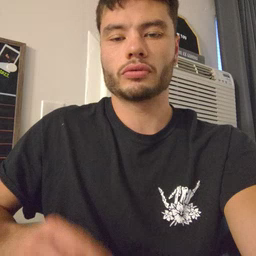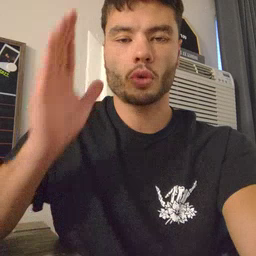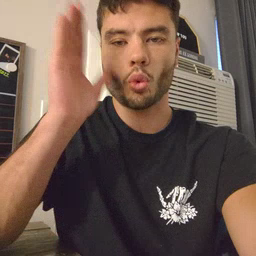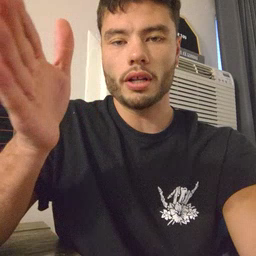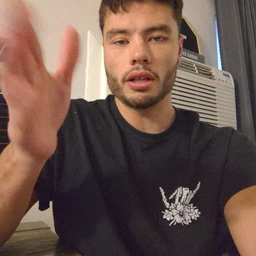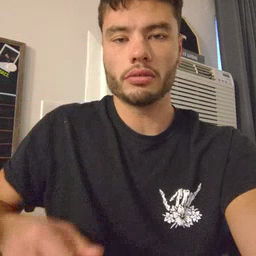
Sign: will